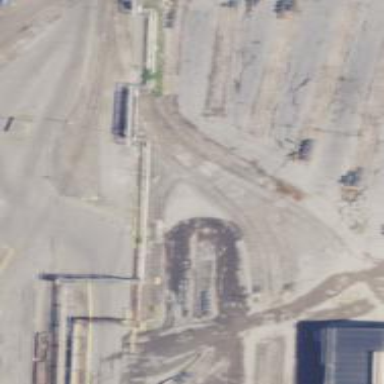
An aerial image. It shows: Rail spur service.